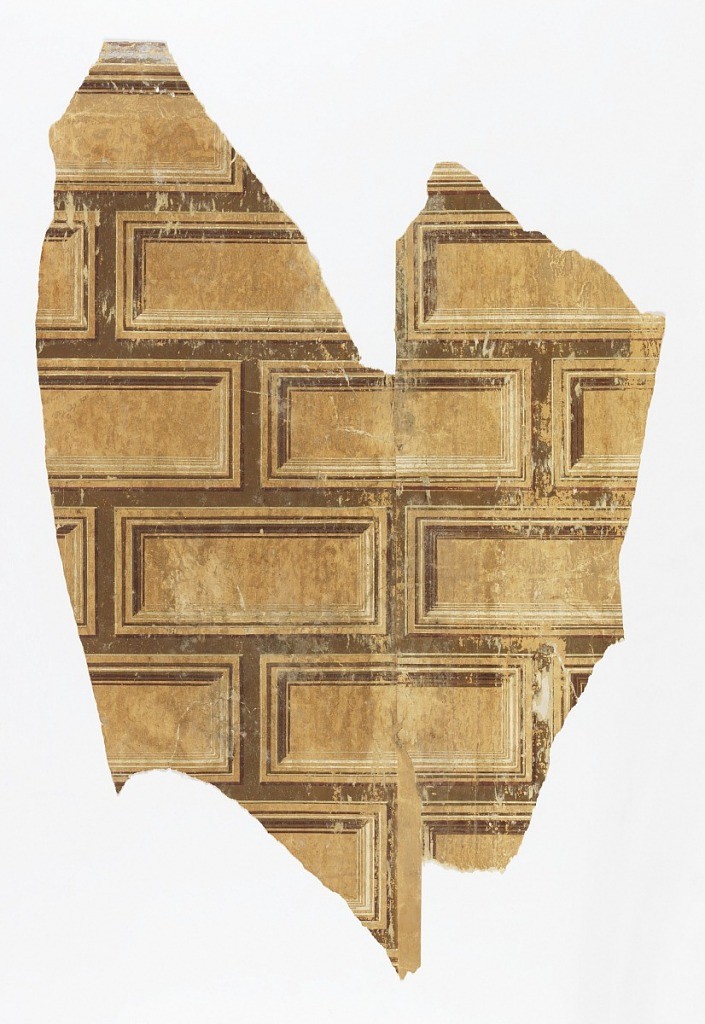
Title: Sidewall
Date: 1835–45
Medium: Machine-printed (?)
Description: Brown, rust and white on tan grounded paper. Large brick-like rectangles in all-over arrangement like diagonal or plumb bonded bricks. Each rectangle formed of lines arranged to give effect of shading imitating a raised stone or wooden panel. Space between rectangles filled with solid, darker brown.